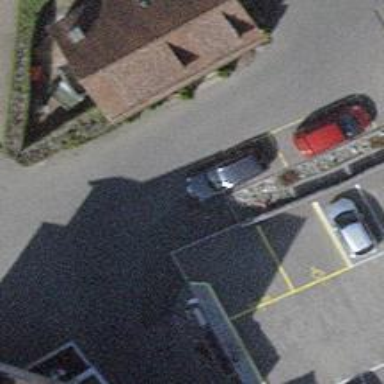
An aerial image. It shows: Bollard.